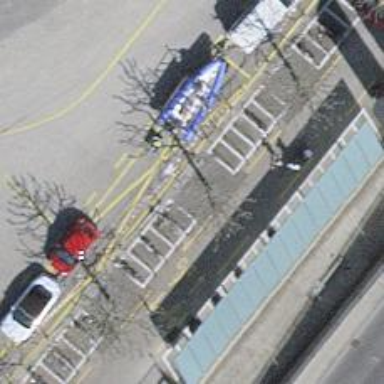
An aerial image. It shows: Bicycle parking area with stands available.